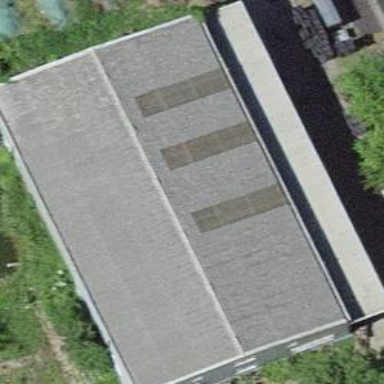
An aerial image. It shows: Greenhouse.